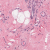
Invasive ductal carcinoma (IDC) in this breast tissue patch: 0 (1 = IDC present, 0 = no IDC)